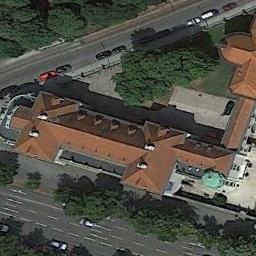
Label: church